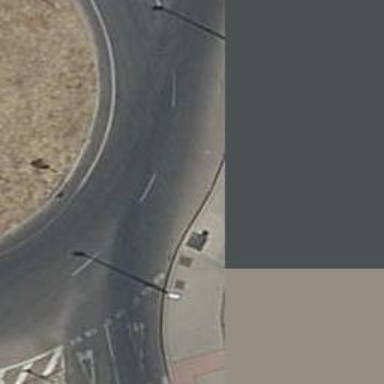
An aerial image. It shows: Tertiary road leading to roundabout.